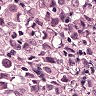
Metastatic tissue present: yes